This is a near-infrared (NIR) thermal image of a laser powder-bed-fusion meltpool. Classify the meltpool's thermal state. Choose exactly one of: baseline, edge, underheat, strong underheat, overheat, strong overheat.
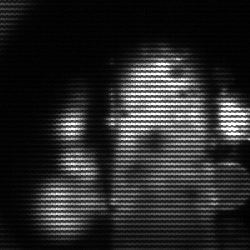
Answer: strong underheat